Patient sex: M
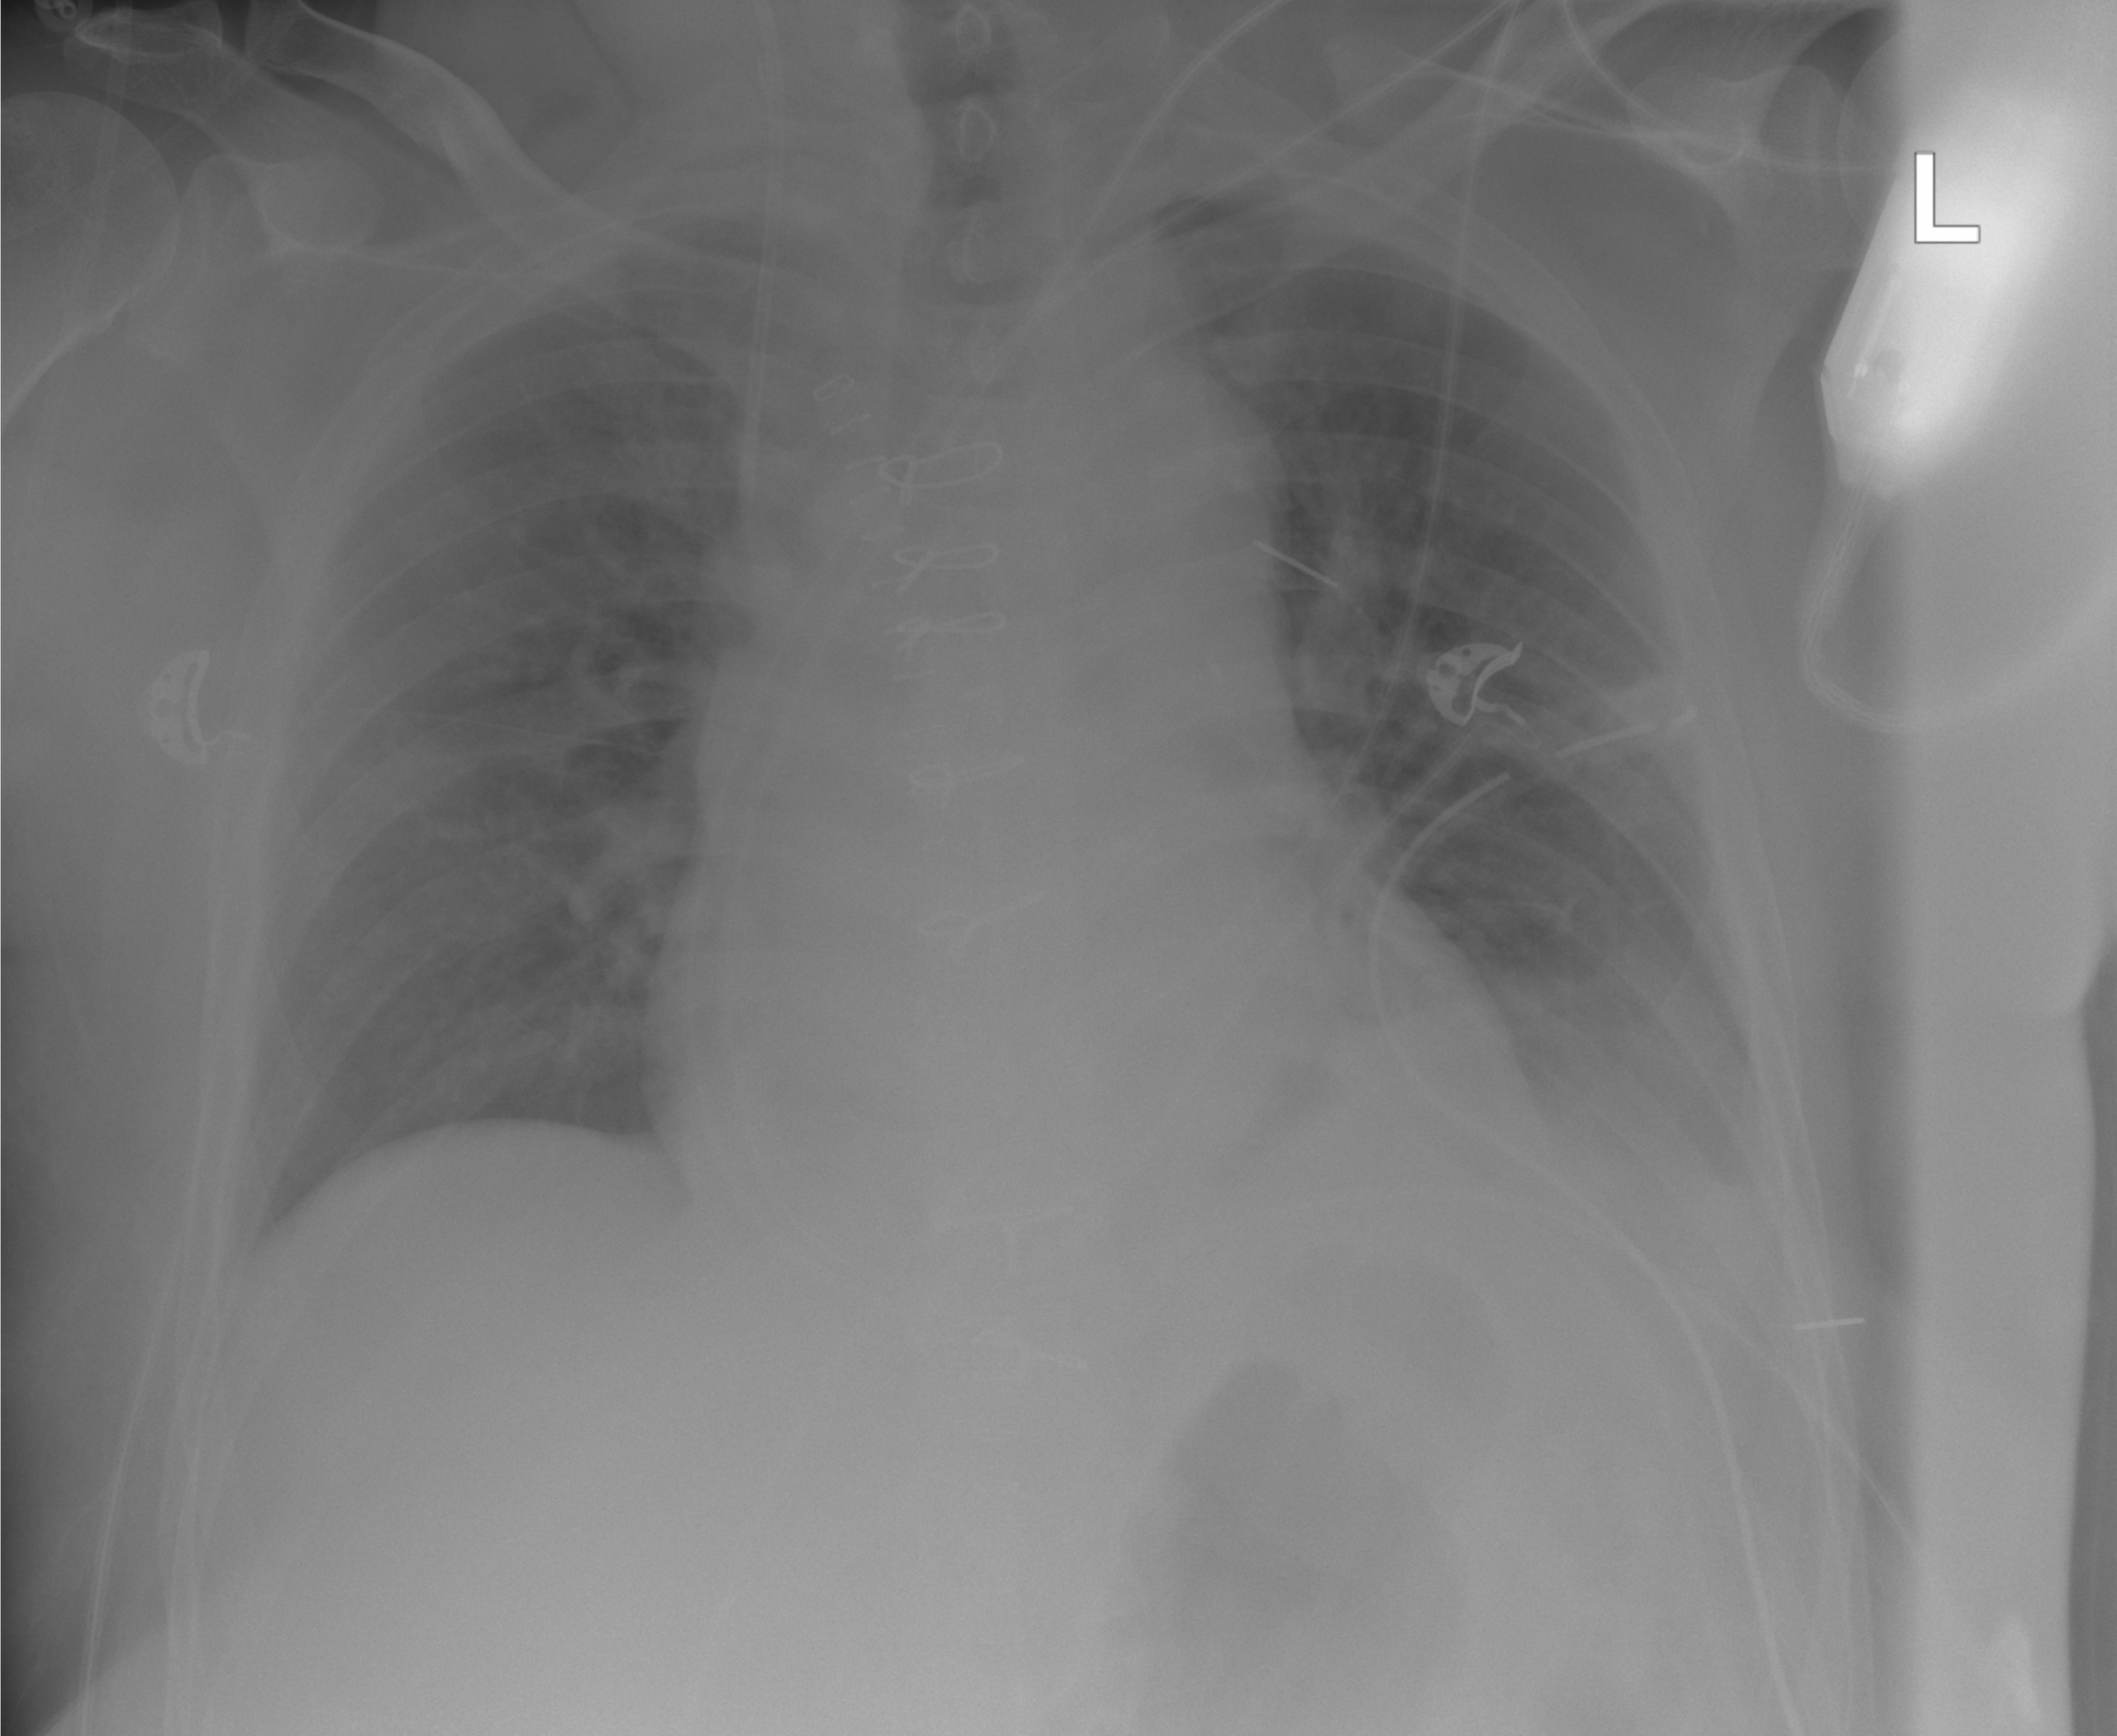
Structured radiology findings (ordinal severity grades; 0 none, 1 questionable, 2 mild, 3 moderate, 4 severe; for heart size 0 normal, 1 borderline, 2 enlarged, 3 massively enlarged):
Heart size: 0
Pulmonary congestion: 0
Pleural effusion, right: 0
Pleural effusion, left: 2
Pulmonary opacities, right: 0
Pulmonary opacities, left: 0
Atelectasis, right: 0
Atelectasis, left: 1